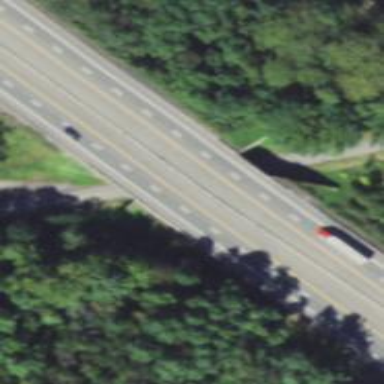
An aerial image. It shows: Motorway bridge.